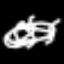
Label: squiggle